Question: The profiler in Visual Studio 2010 is great and all, but I can't see what unit the time results in the instrumentation profiler is reported in. The results table is just numbers and I can't find anywhere in the UI where I can set the unit (as <URL>.

I've read through the "<URL>
Does anyone know what unit (milliseconds, microseconds, ticks, etc.) that is used? I'm guessing milliseconds but I'm not 100% sure.
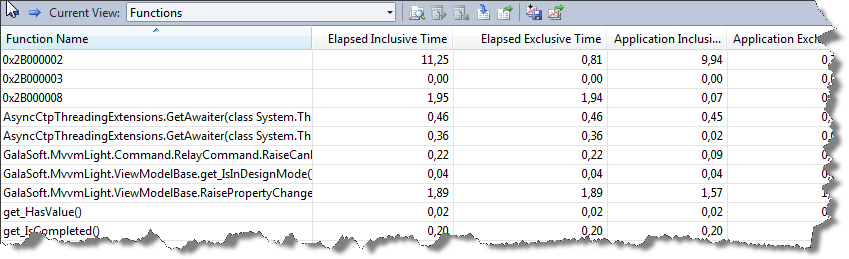
Answer: The time is in milliseconds (msec) or processor cycles (ticks).
According to <URL>:
> The time in milliseconds or processor cycles that was
spent in the direct execution of this function, excluding time spent
in child functions called by this function.